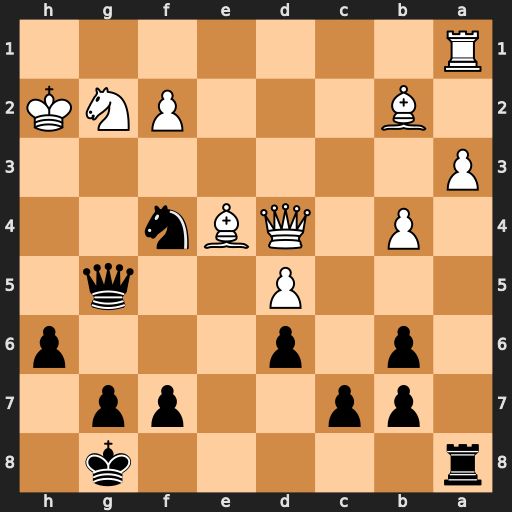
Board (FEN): r5k1/1pp2pp1/1p1p3p/3P2q1/1P1QBn2/P7/1B3PNK/R7
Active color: b
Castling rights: -
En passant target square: -
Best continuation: Qh5+ Kg1 Ne2+ Kf1 Nxd4